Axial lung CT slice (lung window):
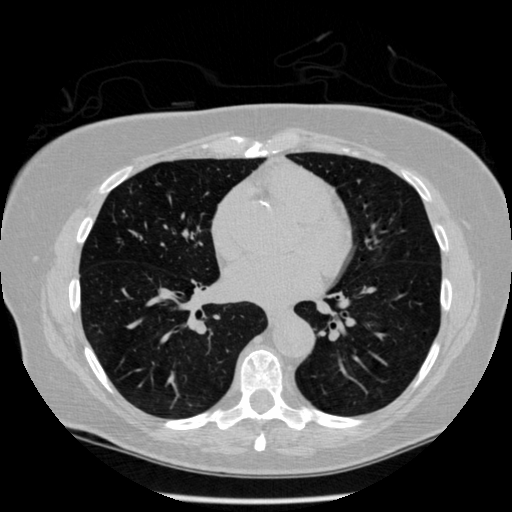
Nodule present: no